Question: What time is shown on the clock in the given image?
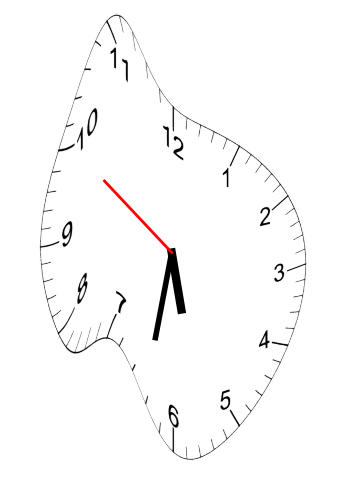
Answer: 05:31:50